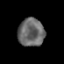
Tissue: prostate
Cell type: T cells
Senescence score: 0.2816
Nuclear area (px): 724
Mean DAPI intensity: 104.265